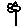
Label: flower